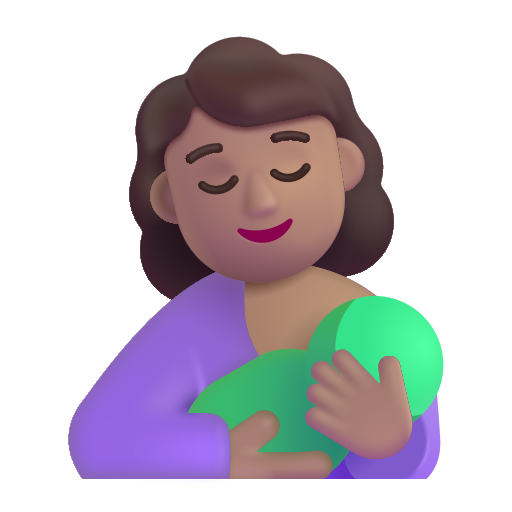
breast feeding color